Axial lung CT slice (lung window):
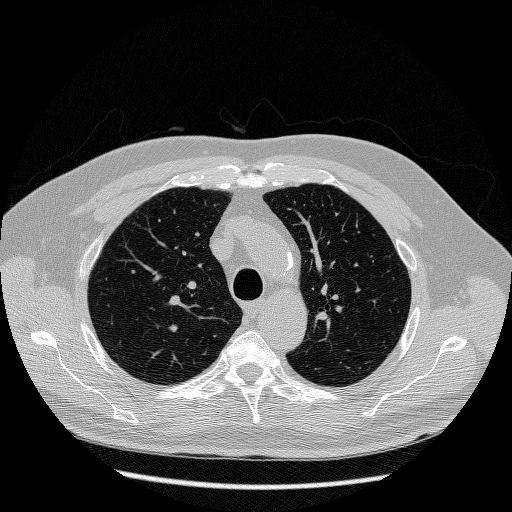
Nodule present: no